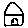
Label: house